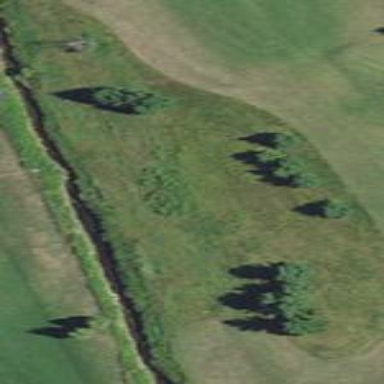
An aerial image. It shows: Rough golf area on lush grassland.